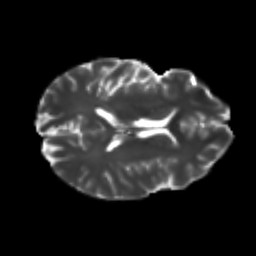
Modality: T2w
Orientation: axial
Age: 22
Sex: male
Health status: healthy
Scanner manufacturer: philips
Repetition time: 7.386 s
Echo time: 0.08599 s